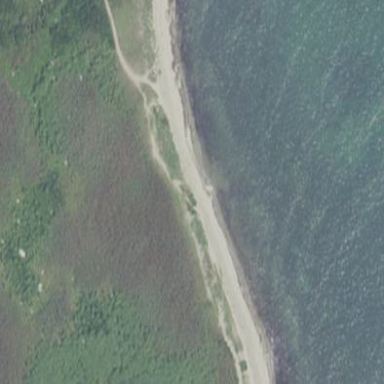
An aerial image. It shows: Sandy beach with natural surroundings.